Question: The php code works fine. Ive uploaded files from a html form on the same server. The files uploaded ranged from 40K to 2.0M so its not size. File uploads is activated on the server running PHP 5.3
I found many posts such as this one (without an answer yet):<URL>.
This one uses uploadTaskWithRequest:fromFile: instead of fromData:<URL>
This is NSURLSessionDataTask instead of uploadTaskWithRequest:<URL>
And some posts that seem to say uploadTaskWithRequest:fromData: simply doesn't work:
<URL>
<URL>
and
<URL>
I have made the app such that it returns the HTTP code and I get code 200. The server error_log file has nothing in it after uploading. Everything seems to work fine but whatever happens, the file doesn't get written to the server. Any ideas what else I can try to find out whats going wrong?
Here is the php code:
'''
<?php
$file='';
$uploaddir='';
////////////////
echo 'file count=', count($_FILES),"
";
var_dump($_FILES);
echo "
";
////////////////
if(isset($_FILES['userfile']['name'])){
$uploaddir = './photos/'; //Uploading to same directory as PHP file
$file = basename($_FILES['userfile']['name']);
echo "file is set";
$uploadFile = $file;
$randomNumber = rand(0, 99999);
$newName = $uploaddir . $uploadFile;
if (is_uploaded_file($_FILES['userfile']['tmp_name'])) {
echo "Temp file uploaded.
";
} else {
echo "Temp file not uploaded.
";
}
if (move_uploaded_file($_FILES['userfile']['tmp_name'], $newName)) {
$postsize = ini_get('post_max_size'); //Not necessary, I was using these
$canupload = ini_get('file_uploads'); //server variables to see what was
$tempdir = ini_get('upload_tmp_dir'); //going wrong.
$maxsize = ini_get('upload_max_filesize');
echo "
" . $_FILES['userfile']['size'] . "
" . $_FILES['userfile']['type'] ;
}
}
?>
'''
and here is the iOS code:
'''
- (void)uploadImage:(UIImage*)image {
// 0 Define URL
NSData *imageData = UIImageJPEGRepresentation(image, 0.6);
NSURL *url = [NSURL URLWithString:[NSString stringWithFormat:@"http://www.myserver.com/app/photos/uploadPhoto.php"]];
NSString *boundary = @"0xKhTmLbOuNdArY";
NSString *filename = [NSString stringWithFormat:@"someName.jpg"];
NSString *contentType = [NSString stringWithFormat:@"multipart/form-data; boundary=%@",boundary];
NSMutableURLRequest *request = [[NSMutableURLRequest alloc] initWithURL:url];
[request setHTTPMethod:@"POST"];
NSURLSessionConfiguration *config = [NSURLSessionConfiguration defaultSessionConfiguration];
NSURLSession *upLoadSession = [NSURLSession sessionWithConfiguration:config delegate:self delegateQueue:nil];
// 4 Create object to put content into...
NSMutableData *body = [NSMutableData data];
[request addValue:contentType forHTTPHeaderField:@"Content-Type"];
[body appendData:[[NSString stringWithFormat:@"
--%@
",boundary] dataUsingEncoding:NSUTF8StringEncoding]];
[body appendData:[[NSString stringWithString:[NSString stringWithFormat:@"Content-Disposition: form-data; name="userfile" filename="%@"
",filename]] dataUsingEncoding:NSUTF8StringEncoding]];
//[body appendData:[@"Content-Type: application/octet-stream
" dataUsingEncoding:NSUTF8StringEncoding]];
[body appendData:[@"Content-Type: image/jpeg
" dataUsingEncoding:NSUTF8StringEncoding]];
[body appendData:[NSData dataWithData:imageData]];
[body appendData:[[NSString stringWithFormat:@"
--%@--
",boundary] dataUsingEncoding:NSUTF8StringEncoding]];
//Not used with this:https://stackoverflow.com/questions/20893171/asynchronous-upload-with-nsurlsession-will-not-work-but-synchronous-nsurlconnect/20896632?noredirect=1#comment39074802_20896632
//[request setHTTPBody:body];
__block NSString *stringForText = @"Hola";
///////////////////////////////////////////////////
// 3
self.uploadTask = [upLoadSession uploadTaskWithRequest:request fromData:body completionHandler:^(NSData *data, NSURLResponse *response, NSError *error) {
// ...
NSHTTPURLResponse *httpResponse = (NSHTTPURLResponse*) response;
int errorCode = httpResponse.statusCode;
NSString *errorStatus = [NSString stringWithFormat:@"%d",errorCode];
NSString *responseString = [[NSString alloc] initWithData:data encoding:NSUTF8StringEncoding];
NSString *totalResponse = [errorStatus stringByAppendingString:responseString];
stringForText = totalResponse;
[self updateView:stringForText];
//UIAlertView *alertme = [[UIAlertView alloc] initWithTitle:@"error" message:totalResponse delegate:self cancelButtonTitle:@"Cancel" otherButtonTitles:nil];
//[alertme show];
// 4
self.uploadView.hidden = NO;
[[UIApplication sharedApplication] setNetworkActivityIndicatorVisible:YES];
}];
// 5
[_uploadTask resume];
}
-(void)updateView:(NSString*)texto{
dispatch_sync(dispatch_get_main_queue(), ^{
self.myTextView.text = texto;
});
}
'''
I have 777 permissions on that folder. As I said, Ive been able to upload and thus write to that folder from the same php script via an html form.
The totalResponse is 200 for the http error code and count=0 as well as array(0) {} for the php dump.
Here is the image of the response from the server right in the app:
I added these lines after echoing Temp file uploaded:
'''
$body = $HTTP_RAW_POST_DATA;
echo "
REQUEST" . $body;
'''
But I only got this:
'''
file count=1 array(1) { ["user file"]=> array(5) { ["name"]=> string(12) "DrinkCO2.png" ["type"]=> string(9) "image/png" ["tmp_name"]=> string(14) "/tmp/phpxg7oLZ" ["error"]=> int(0) ["size"]=> int(190550) } } file is setTemp file uploaded. REQUEST 190550 image/png
'''
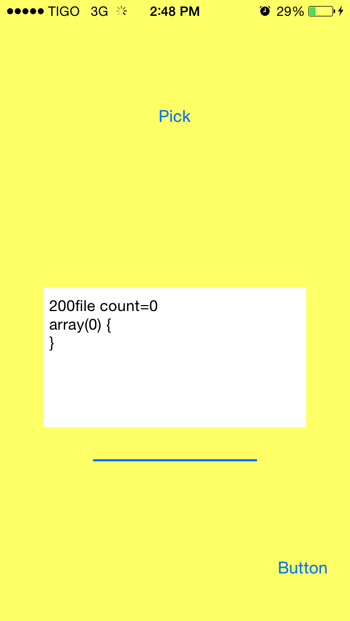
Answer: I had an issue with a semi-colon here->
'''
"name="userfile" ; filename="%@"
""
'''
So it was a malformed body basically.